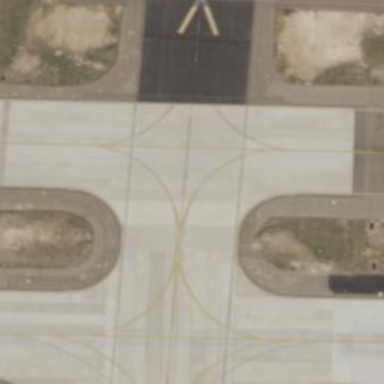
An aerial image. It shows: Image of taxiway at airport.